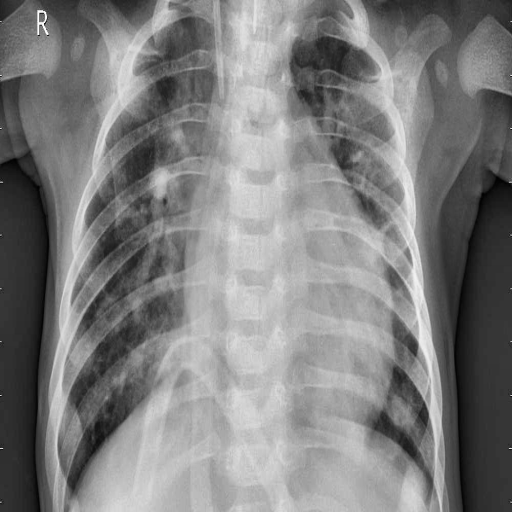
Finding: PNEUMONIA